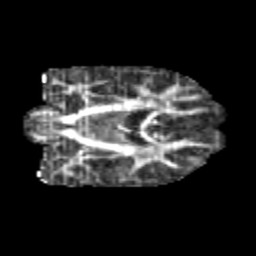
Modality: FA
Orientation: coronal
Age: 10
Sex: male
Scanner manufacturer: siemens
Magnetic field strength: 3 T
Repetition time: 3.8 s
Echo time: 0.07 s